Current action and preconditions to check: trajectory_clear

Your task: For each precondition in the list above, predict whether it will hold at this action.

Consider the current scene as observed from the mobile robot's camera, and analyze the predicted future states of all dynamic agents (e.g., people, animals, vehicles, or any moving entities) within the NEXT SECOND.

IMPORTANT: Only answer "very likely" if you are absolutely certain—based on strong, clear evidence—that a dynamic agent will violate the precondition in the predicted future state. Do NOT answer "very likely" for unlikely, ambiguous, or low-probability risks.

Ask yourself for each precondition: Is there a high probability, with clear and convincing evidence, that the predicted future states of any dynamic agent will interfere with the predicted future state of the currently executing action within the NEXT SECOND, causing that precondition to fail?

Assess the risk level based on these predictions. Use "likely" or "very likely" if motions create a clear risk of interference.

Use "neutral" or "improbable" if agents are nearby but their predicted paths are clearly diverging or non-conflicting.

Failure Risk Categories: "very improbable", "improbable", "neutral", "likely", "very likely"

Answer Format: Output ONLY the probability_of_failure value from these categories: "very improbable", "improbable", "neutral", "likely", "very likely"

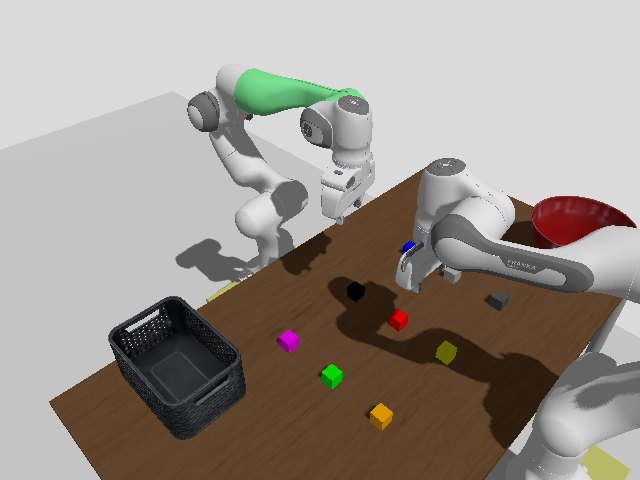

Answer: neutral